Interaction volume radius: 10 \u00c5
Interaction volume height: 10 \u00c5
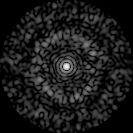
Disorder parameter: 0.8561